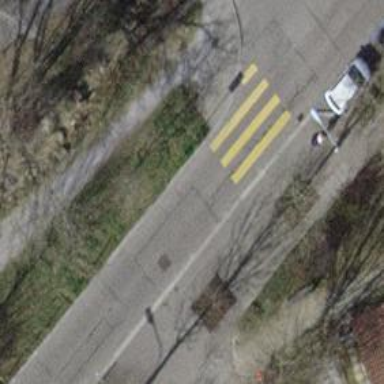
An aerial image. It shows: Zebra crossing on footway.